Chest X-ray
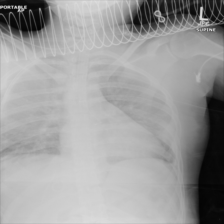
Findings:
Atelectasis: negative
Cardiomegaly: negative
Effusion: negative
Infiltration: positive
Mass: negative
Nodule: negative
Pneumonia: negative
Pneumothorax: negative
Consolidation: negative
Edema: negative
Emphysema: negative
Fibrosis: negative
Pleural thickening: negative
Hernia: negative